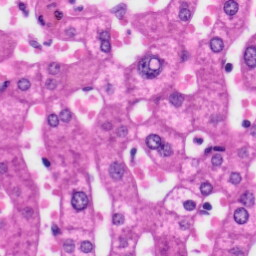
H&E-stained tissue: Liver